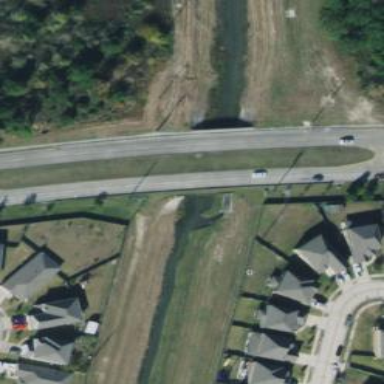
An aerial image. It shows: Secondary road with bridge.